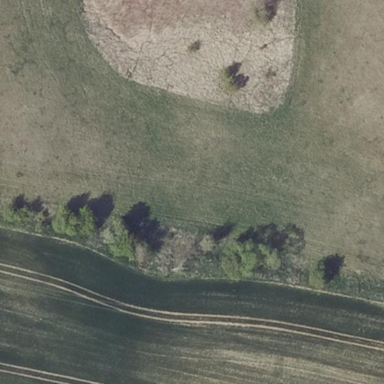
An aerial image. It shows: Area covered with grass.